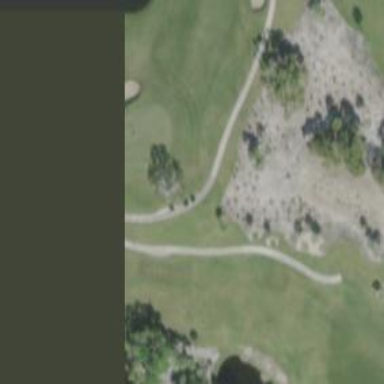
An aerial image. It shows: Footway along golf cart path.